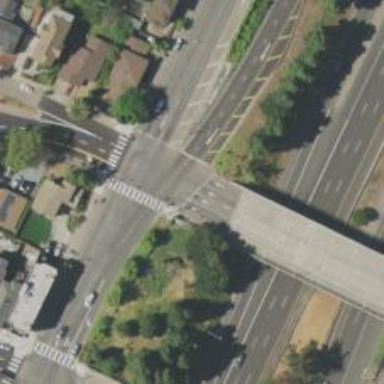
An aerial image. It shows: Primary highway with sidewalk on the left.